Question: I want to use the popover effect on an existing modals dialog using the Bootstrap CSS Library from Twitter. I bind the popover to the small image icon.
'''
$('#infoIcon').popover({
offset: 50,
placement: 'right'
});
'''
The modals itself is also added according the documentation:
'''
$('#modalContainer').modal({
keyboard : true
});
'''
But the effect I've got is, that the popover is rendered UNDER the modal container instead OVER the modal div (see the screenshot below). How can I bring the popover truly OVER the modal div ?

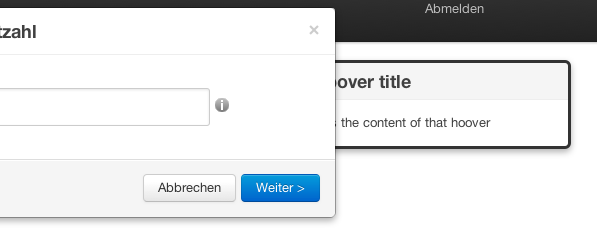
Answer: The guys at Bootstrap identifies this issue as a bug and fixed it for the next release.
<URL>